Question: i am trying to make the Profile screen for my Application and the Requirement is :

I have the Data with me in the Vector and Image in bitmap form.. Only problem is that i am Struggling to figure out how it can be achieved, How to make the Photo Section parallel to the multiple Fields in Right hand Side..
Please help me out..
Thanks in Advance..
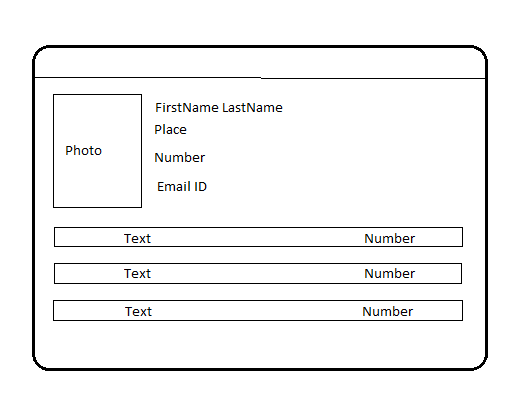
Answer: You haven't specified everything about how this should work. You may want the profile picture to scale with the screen size. Some of the fields may be editable. I'm not sure if you want backgrounds or borders drawn around the 3 rows of Text/Number. So, I had to make some guesses. But, this should get you started, and help you understand what's needed to create a custom 'Manager' subclass, which is one of the ways to solve this problem.
'''
public class ProfileScreen extends MainScreen {
public ProfileScreen() {
super(MainScreen.NO_VERTICAL_SCROLL | MainScreen.NO_VERTICAL_SCROLLBAR);
add(new ProfileManager());
}
private class ProfileManager extends Manager {
private static final int PADDING = 20; // TODO: might make this depend on screen size!
private static final int ROW_PAD = PADDING / 2;
private static final int NUM_ROWS = 3;
private String _name = "Nate";
private String _place = "USA";
private String _phone = "<PHONE>";
private String _email = "nate@stackoverflow.com";
private Bitmap _photo;
private Vector _text;
private Vector _numbers;
private LabelField _nameField;
private LabelField _placeField;
private LabelField _phoneField;
private LabelField _emailField;
private BitmapField _photoField;
private LabelField[] _textFields;
private LabelField[] _numberFields;
private int[] _rowLocations;
public ProfileManager() {
super(Manager.NO_VERTICAL_SCROLL | Manager.NO_VERTICAL_SCROLLBAR);
// Create the data and the fields ... this would probably be more
// dynamic in your production code, so the profile could change.
_nameField = new LabelField(_name);
_placeField = new LabelField(_place);
_phoneField = new LabelField(_phone);
_emailField = new LabelField(_email);
_photo = Bitmap.getBitmapResource("avatar.png");
_photoField = new BitmapField(_photo);
_text = new Vector();
_textFields = new LabelField[NUM_ROWS];
for (int i = 0; i < NUM_ROWS; i++) {
_text.insertElementAt("Text" + (i + 1), i);
_textFields[i] = new LabelField(_text.elementAt(i),
Field.USE_ALL_WIDTH | DrawStyle.HCENTER);
}
_numbers = new Vector();
_numberFields = new LabelField[NUM_ROWS];
for (int i = 0; i < NUM_ROWS; i++) {
_numbers.insertElementAt("Number" + (i + 1), i);
_numberFields[i] = new LabelField(_numbers.elementAt(i),
Field.USE_ALL_WIDTH | DrawStyle.HCENTER);
}
// We will store the bottom 3 row locations for use in paint()
_rowLocations = new int[NUM_ROWS];
// Add the fields to this manager
add(_photoField);
add(_nameField);
add(_placeField);
add(_phoneField);
add(_emailField);
for (int i = 0; i < NUM_ROWS; i++) {
// Add one row of Text and Number fields
add(_textFields[i]);
add(_numberFields[i]);
}
}
public int getPreferredHeight() {
return Display.getHeight(); // full screen
}
public int getPreferredWidth() {
return Display.getWidth(); // full screen
}
protected void sublayout(int width, int height) {
setExtent(width, height);
int x = PADDING;
int y = PADDING;
setPositionChild(_photoField, x, y);
layoutChild(_photoField, _photo.getWidth(), _photo.getHeight());
x += _photo.getWidth() + PADDING;
int widthMinusPhoto = width - 3 * PADDING - _photo.getWidth();
setPositionChild(_nameField, x, y);
layoutChild(_nameField, widthMinusPhoto, _nameField.getPreferredHeight());
y += _nameField.getHeight() + ROW_PAD;
setPositionChild(_placeField, x, y);
layoutChild(_placeField, widthMinusPhoto, _placeField.getPreferredHeight());
y += _placeField.getHeight() + ROW_PAD;
setPositionChild(_phoneField, x, y);
layoutChild(_phoneField, widthMinusPhoto, _phoneField.getPreferredHeight());
y += _phoneField.getHeight() + ROW_PAD;
setPositionChild(_emailField, x, y);
layoutChild(_emailField, widthMinusPhoto, _emailField.getPreferredHeight());
// layout the 3 rows of Text and Numbers (1/3 width for each label field (?)
x = PADDING;
y = PADDING + _photo.getHeight() + PADDING + ROW_PAD;
for (int i = 0; i < NUM_ROWS; i++) {
setPositionChild(_textFields[i], x, y);
// record the y coordinate of this row, to use in paint()
_rowLocations[i] = y;
layoutChild(_textFields[i],
width / 3, _textFields[i].getPreferredHeight());
setPositionChild(_numberFields[i], width - PADDING - width / 3, y);
layoutChild(_numberFields[i],
width / 3, _numberFields[i].getPreferredHeight());
y += _textFields[i].getPreferredHeight() + PADDING + 2 * ROW_PAD;
}
}
// paint overridden to draw gray box behind Text/Number rows
protected void paint(Graphics graphics) {
int oldColor = graphics.getColor();
// paint a light gray background behind each row of Text/Numbers
graphics.setColor(Color.LIGHTGRAY);
for (int i = 0; i < NUM_ROWS; i++) {
// if you want a solid border, use drawRect() instead of fillRect():
graphics.fillRect(PADDING, _rowLocations[i] - ROW_PAD,
getWidth() - 2 * PADDING, _textFields[i].getHeight() + 2 * ROW_PAD);
}
graphics.setColor(oldColor); // reset the color for super.paint()
super.paint(graphics);
}
}
}
'''
It's not always to override 'paint()' in a custom 'Manager' class. 'sublayout()' is where most of the work is done, to position the fields. In this case, I chose to override 'paint()' in order to provide a custom border around more than one field. This isn't the way to do that, but there are definitely times when you'll want to be able to add custom drawing code, to improve the look of your UIs.
## Results